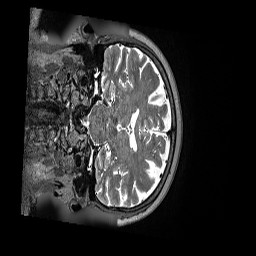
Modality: T2w
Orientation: coronal
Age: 79
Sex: female